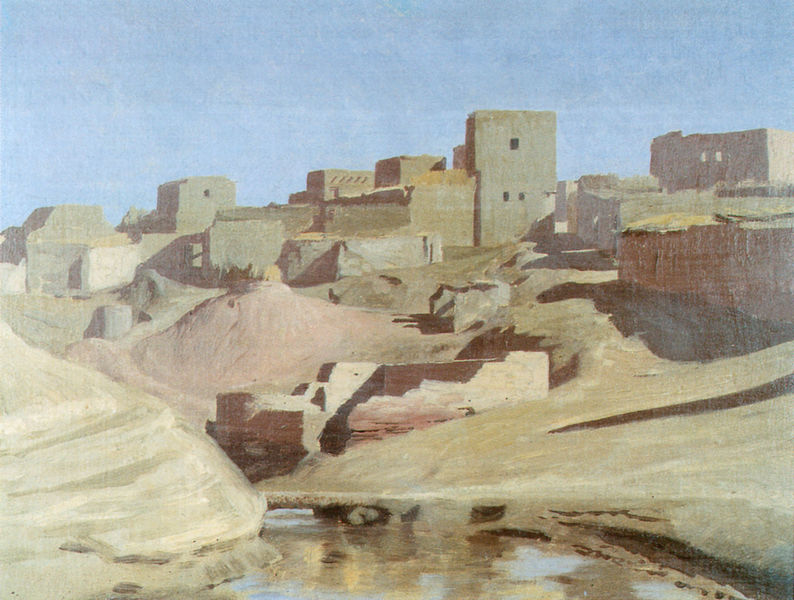
Titel: Dorf
Institution: Vesoul, Musée Georges Garret
Schlagwörter: berg, blau, felsen, himmel, schatten, wasser, aquarell, fluss, gelb, landschaft, sand, stadt, fenster, grau, hell, licht, pastell, gebäude, stein, steine, bach, häuser, kalt, spiegelung, brücke, sonne, turm, wellen, trocken, warm, hitze, wüste, dorf, steil, menschenleer, oase, wände, burg, orient, ruinen, sonnig, griechenland, landscahft, siedlung, jerusalem, marokko, indianer, nahost, nomaden, ausgestorben, balkan, bahc, fließgewässer, weissa, beücke, winnetou, sidlung, weisse häuser